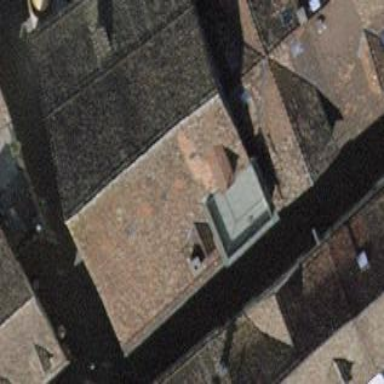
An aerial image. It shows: Gabled building with roof made of roof tiles.